Aerial crown-view tile of a tropical tree (Barro Colorado Island, Panama), acquired 20250715:
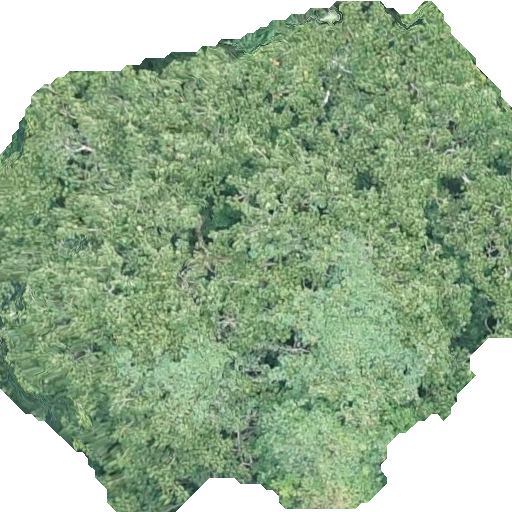
Species: Sterculia apetala
GBIF accepted scientific name: Sterculia apetala
Crown area: 336.144 m²